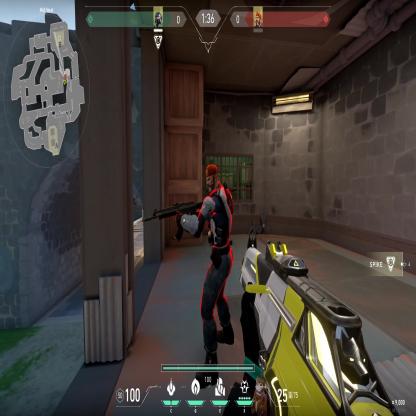
Label: enemy